Field crop: tomato
Growth stage: 2
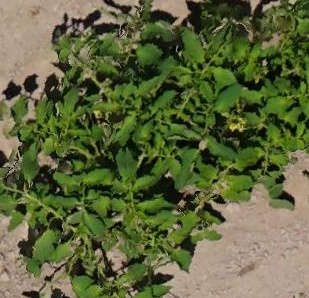
Species: tomato